Interaction volume radius: 10 \u00c5
Interaction volume height: 10 \u00c5
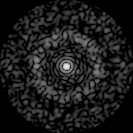
Disorder parameter: 0.8585